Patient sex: F
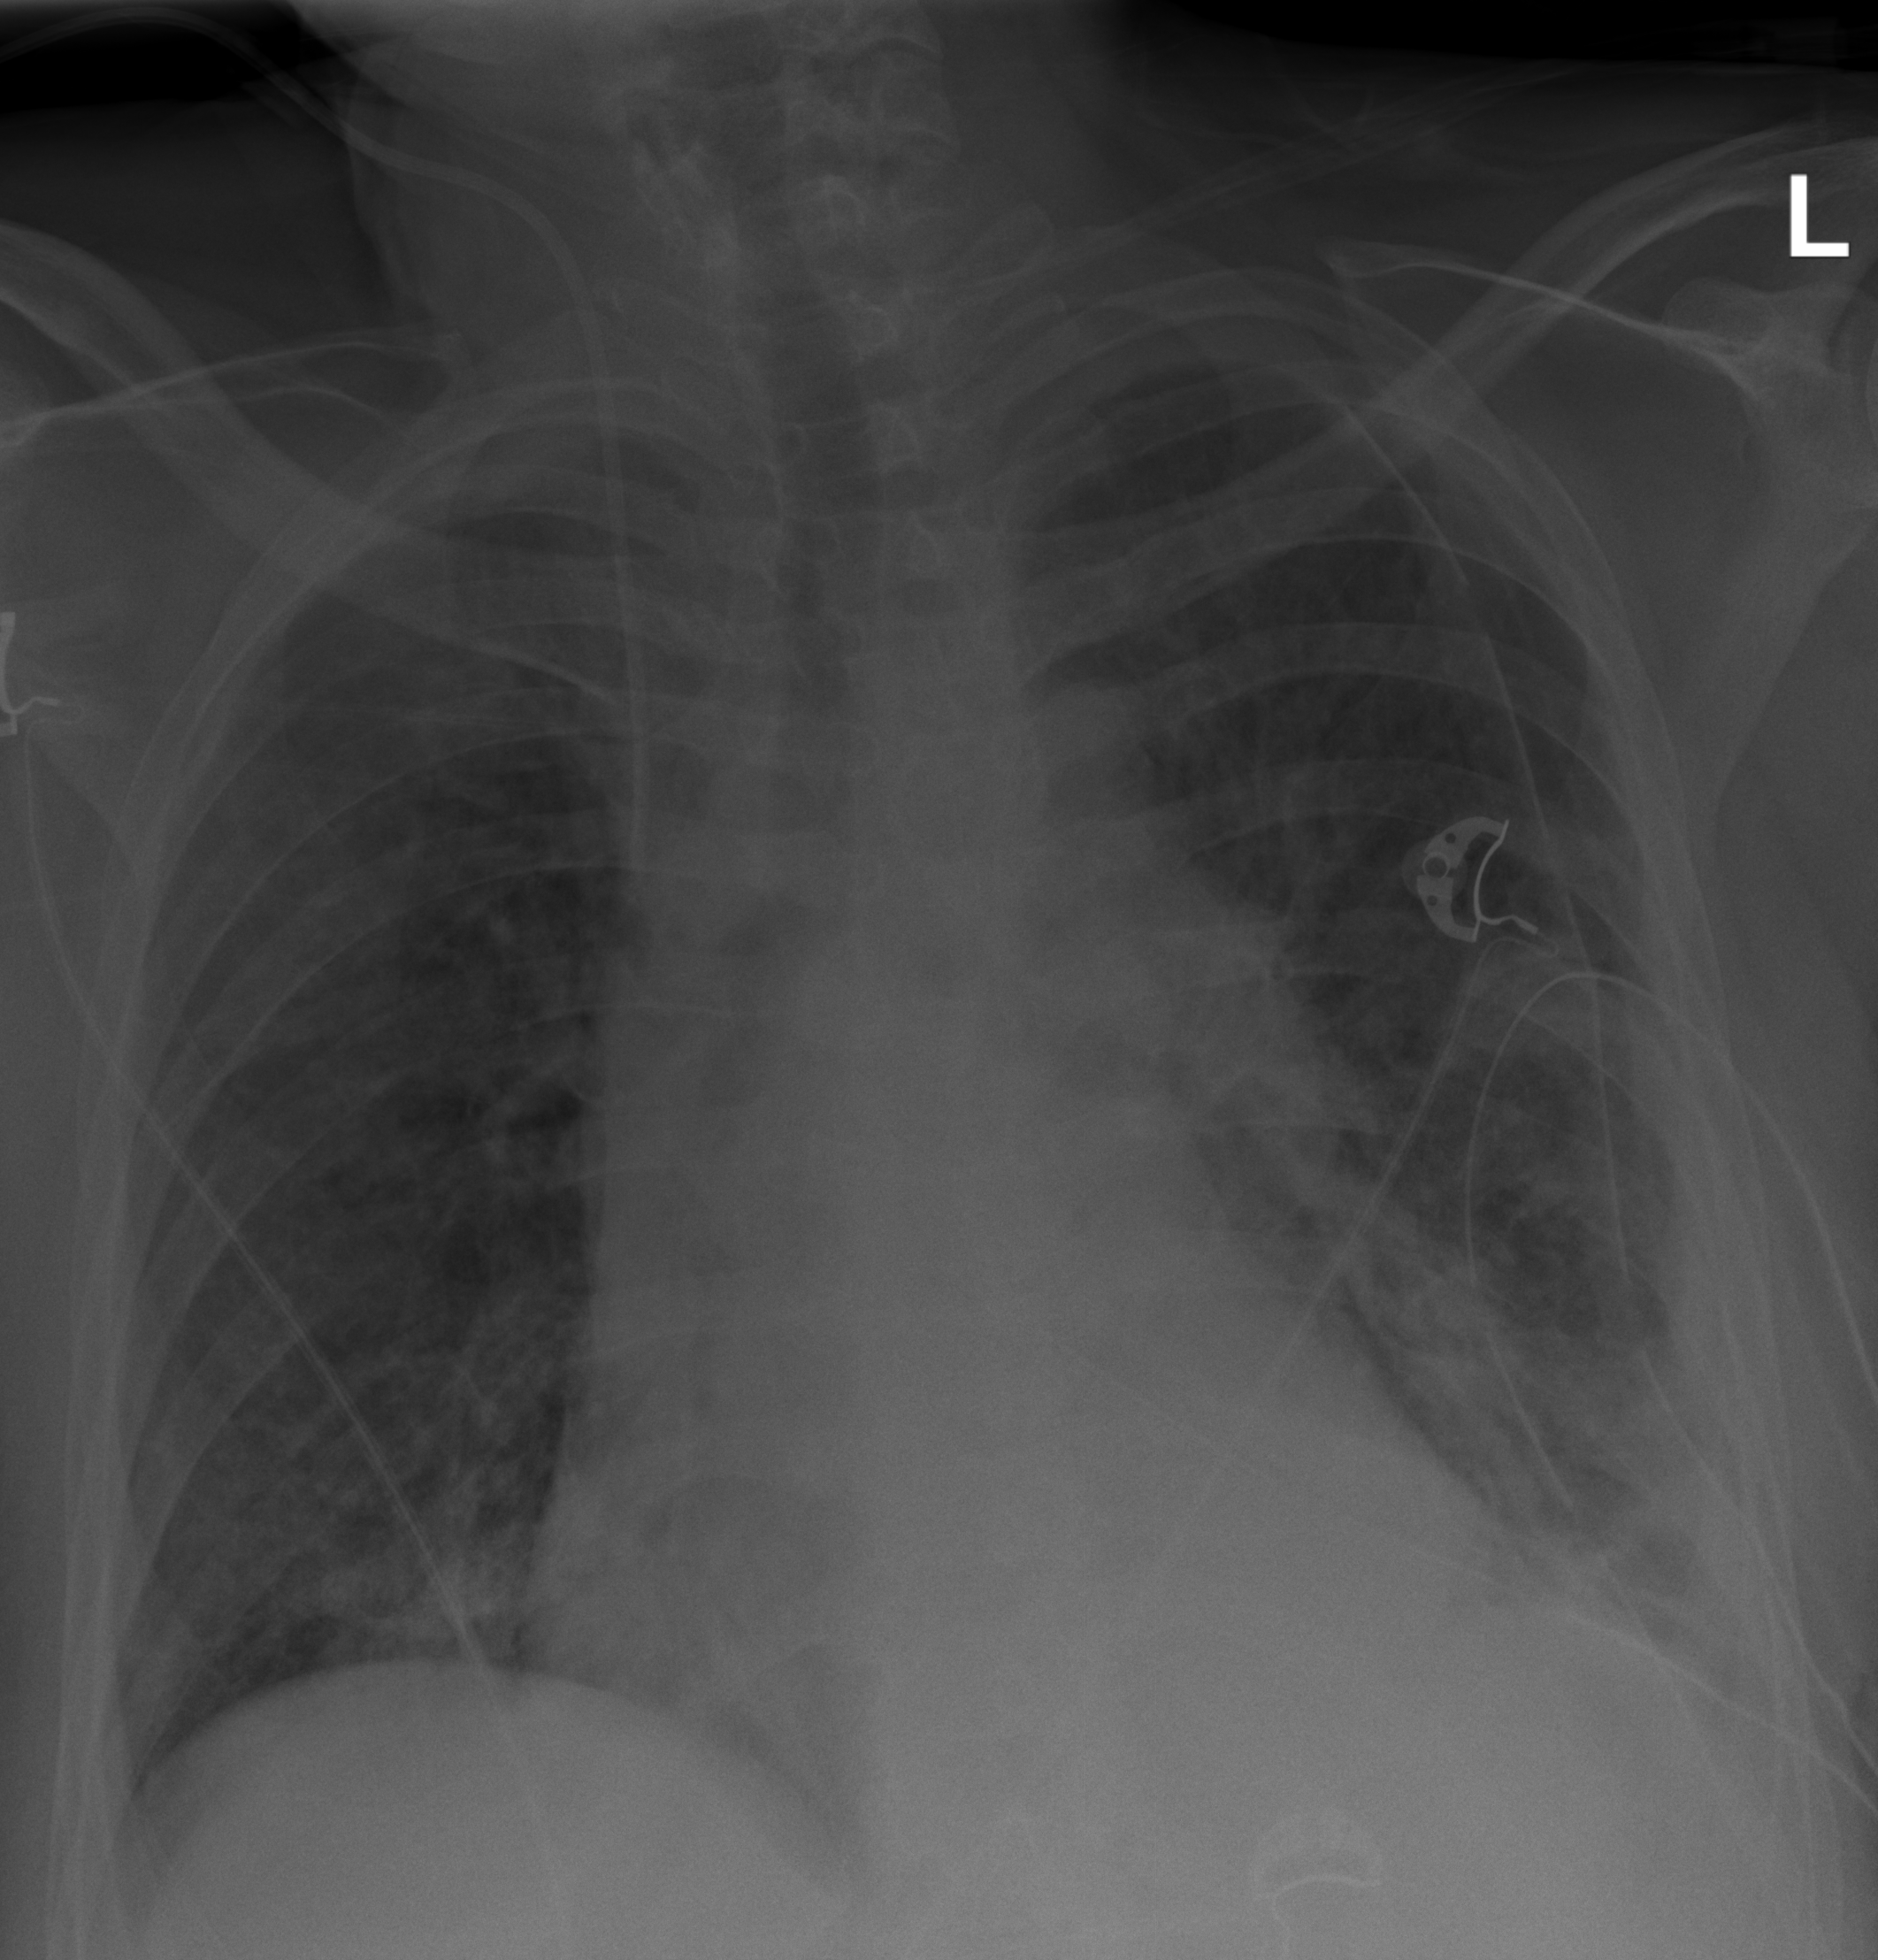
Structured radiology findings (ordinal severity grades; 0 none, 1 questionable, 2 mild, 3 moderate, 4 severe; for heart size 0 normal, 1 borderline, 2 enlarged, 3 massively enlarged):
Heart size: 1
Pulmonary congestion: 2
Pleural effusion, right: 0
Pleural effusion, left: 2
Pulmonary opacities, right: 1
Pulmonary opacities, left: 2
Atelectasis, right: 2
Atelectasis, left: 3